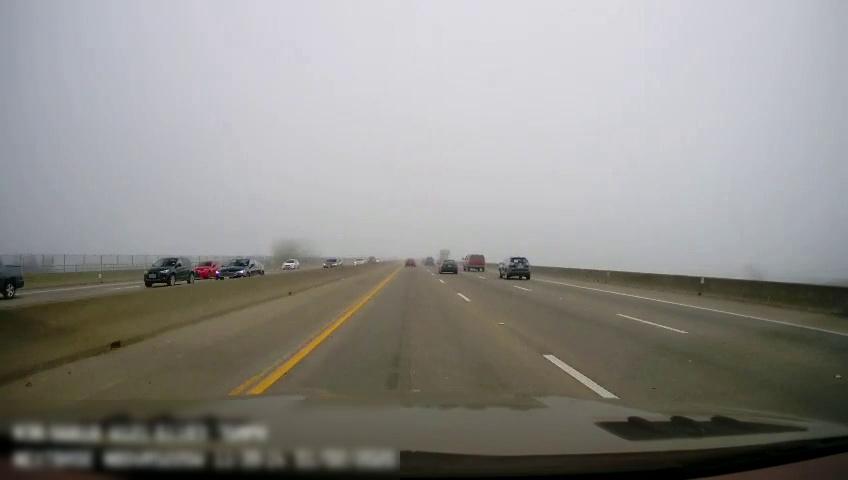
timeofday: Day
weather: Cloudy
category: Drivable Space
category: Drivable Space
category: Vehicles | Truck
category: Vehicles | Car
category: Vehicles | SUV
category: Vehicles | Car
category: Vehicles | Car
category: Vehicles | Car
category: Vehicles | Car
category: Vehicles | SUV
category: Vehicles | Other LV
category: Vehicles | Truck
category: Vehicles | SUV
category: Vehicles | Car
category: Vehicles | Car
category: Lanes | Current Lane
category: Lanes | Current Lane
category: Lanes | Alternate Lane
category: Lanes | Alternate Lane
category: Lanes | Alternate Lane
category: Lanes | Opposite Lane
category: Lanes | Opposite Lane